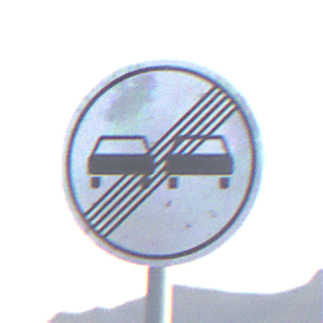
Verkehrszeichen: EndeUeberholverbot
Umgebung: Outdoor, Nature
Tageszeit: SunriseSunset
Wetter: PartlyCloudy
Licht: Natural
Jahreszeit: NotSpecified
Kontrast: HighContrast